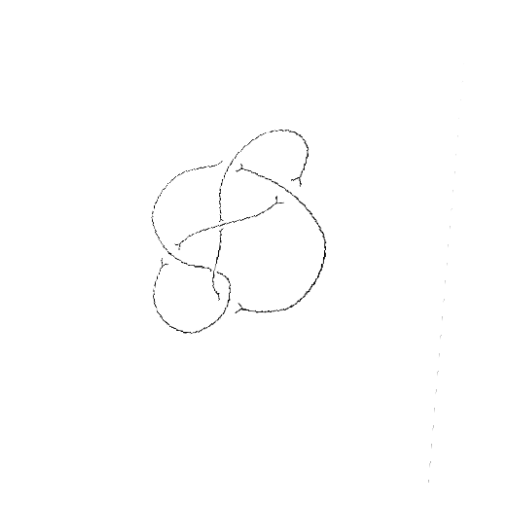
Crossing number: 6